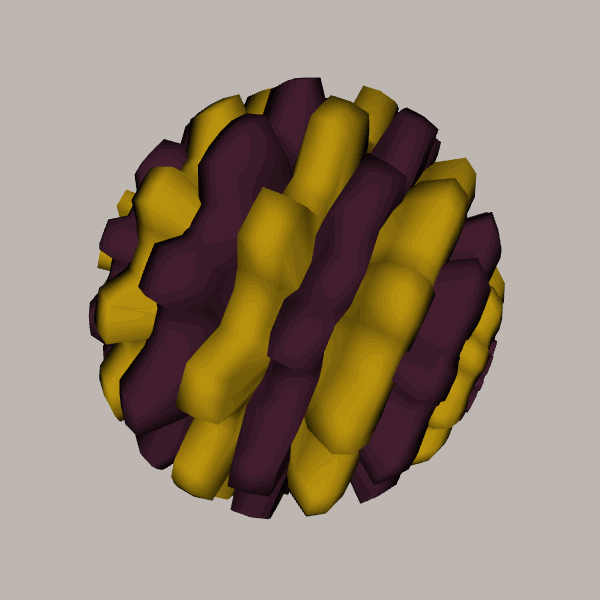
Background: light